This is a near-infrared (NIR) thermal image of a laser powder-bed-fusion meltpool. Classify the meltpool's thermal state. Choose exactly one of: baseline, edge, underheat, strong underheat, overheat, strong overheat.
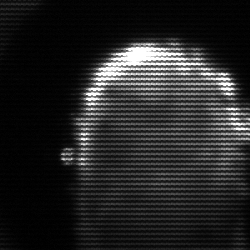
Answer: baseline